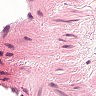
Metastatic tissue present: no